一年级 · 算术
按规律填数。

$$
\begin{array}{l|l|l|l|l|l}
6 & 16 & 26 & & 46 & 56
\end{array}
$$

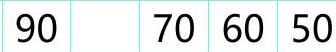
答案: 36 \quad 100 \quad 80